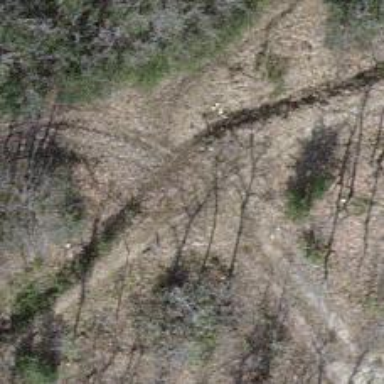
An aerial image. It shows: Ground path.